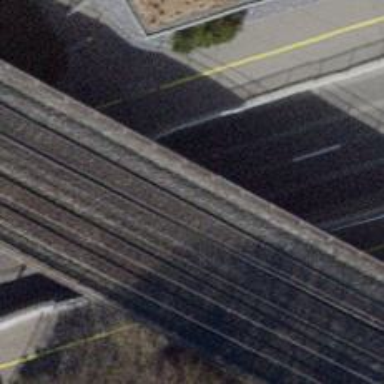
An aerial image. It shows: Primary highway passing through tunnel with asphalt surface. There is designated cycle track along the road.